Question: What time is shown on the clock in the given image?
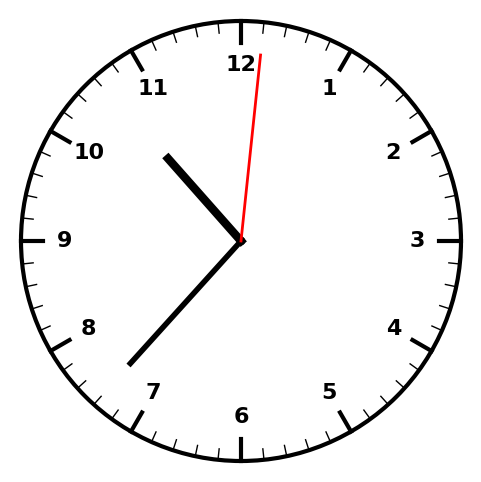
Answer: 10:37:01